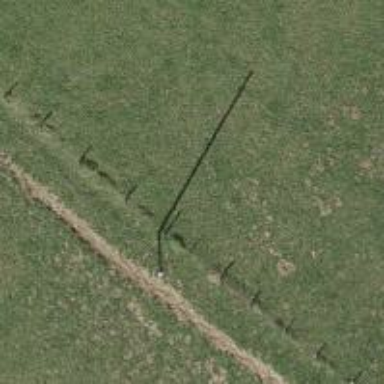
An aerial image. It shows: Power pole.